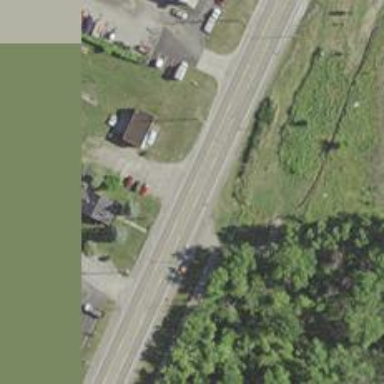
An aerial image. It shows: Tertiary road.